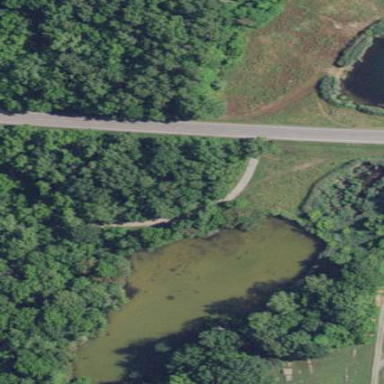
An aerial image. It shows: Pond surrounded by natural water.